Question: I'm trying to read the values from a binary file but I'm having some trouble. This is what I'm doing:
'''
from struct import unpack
with open("pixelValues.txt", "rb") as f:
byte = f.read(8)
foo = unpack("<Q", byte)
print(foo)
'''
When I run the program the output is '(4244912790557L,)' which doesn't make sense to me because it should be '<PHONE>'. Does anyone see what I'm doing wrong?
Here is a screenshot of the file:

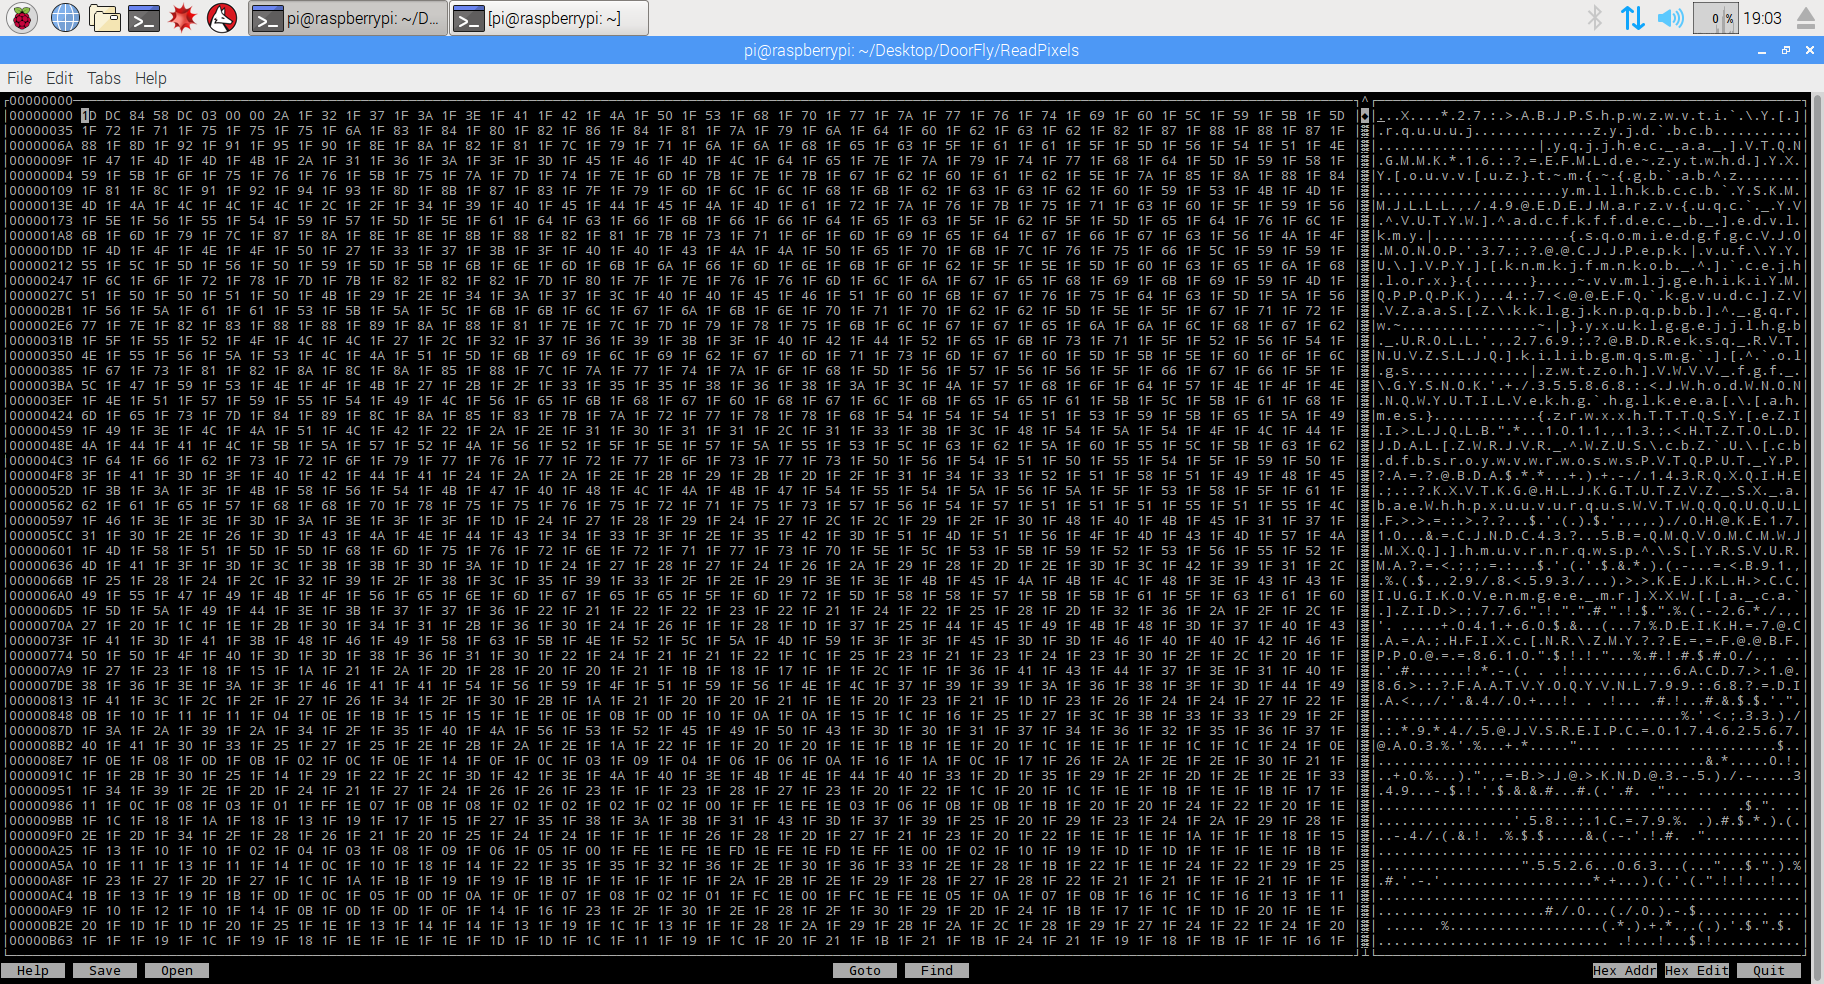
Answer: You're reading too much. Change 'f.read(8)' to 'f.read(4)' and change 'unpack("<Q", byte)' to 'unpack("i", byte)' and that will fix your problem.